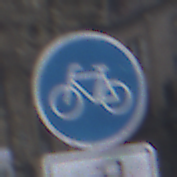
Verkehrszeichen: Radweg
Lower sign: MehrspurigeFahrzeugeFrei8
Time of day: MorningAfternoon
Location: Outdoor (Urban)
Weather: PartlyCloudy
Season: NotSpecified
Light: Natural